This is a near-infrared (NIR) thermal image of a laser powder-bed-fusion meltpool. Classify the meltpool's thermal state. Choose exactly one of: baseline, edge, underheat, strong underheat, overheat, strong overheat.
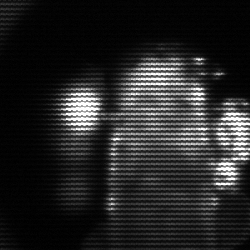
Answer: strong underheat